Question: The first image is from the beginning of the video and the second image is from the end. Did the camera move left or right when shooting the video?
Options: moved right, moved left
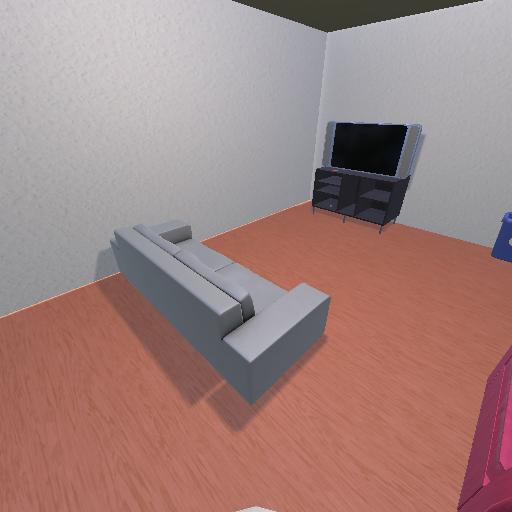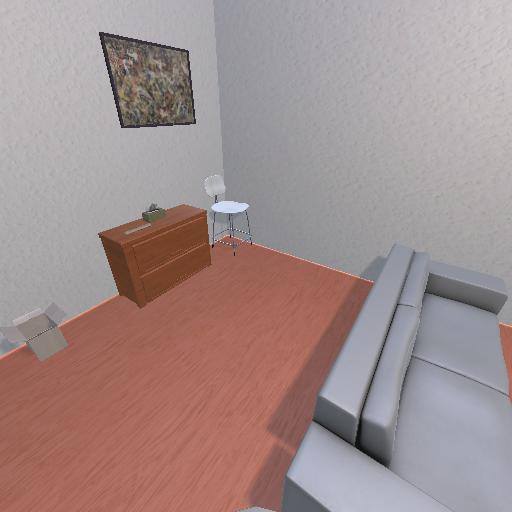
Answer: moved right